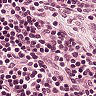
Metastatic tissue present: no